An envelope spectrum derived from a bearing vibration measurement is shown; the reference markers locate BPFO, BPFI, BSF and FTF for this bearing geometry and shaft speed. Determine the bearing's health state. Answer with exactly one of: normal, inner_race, outer_race, ball.
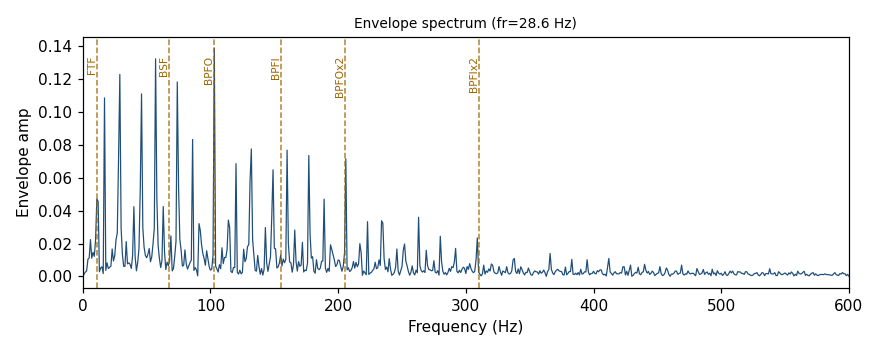
Answer: outer_race